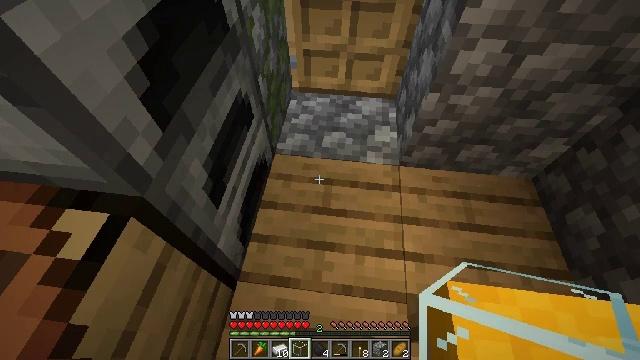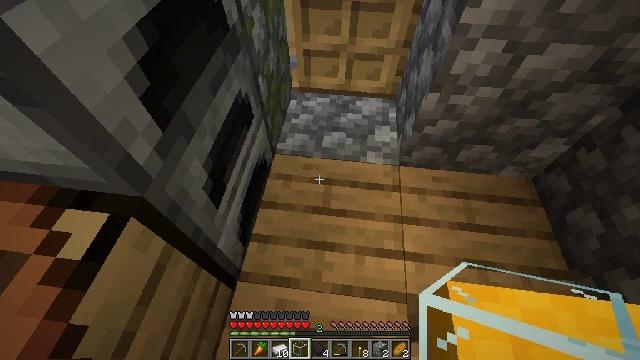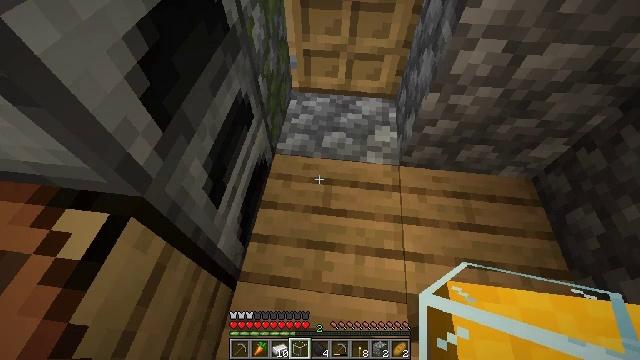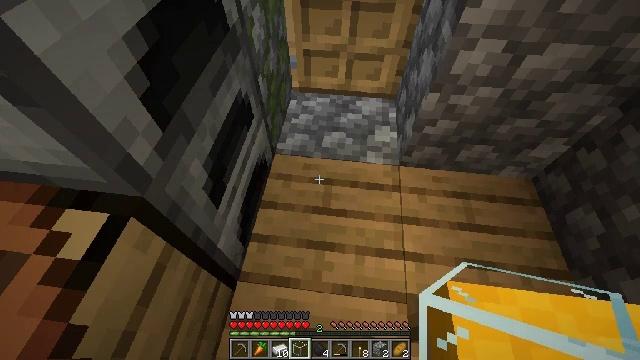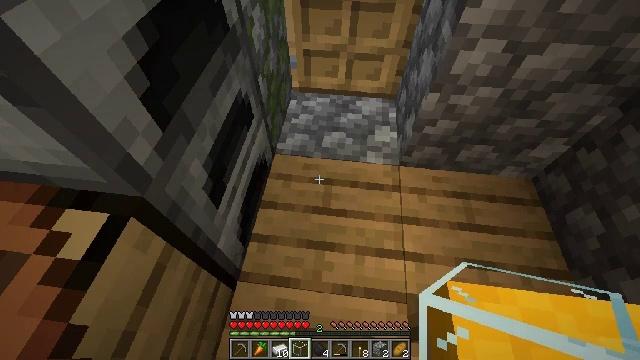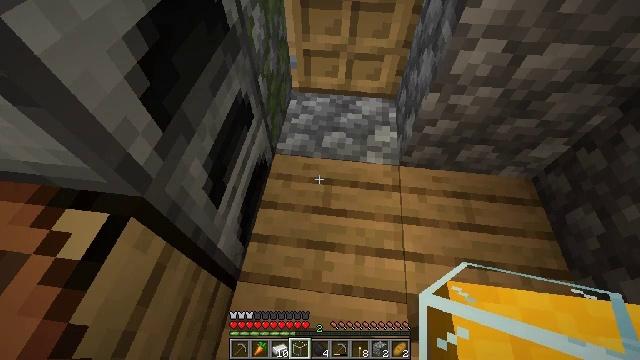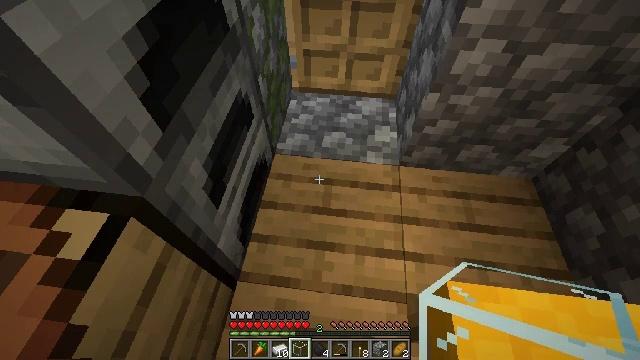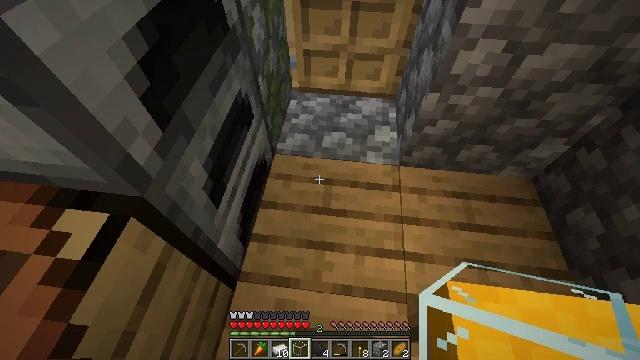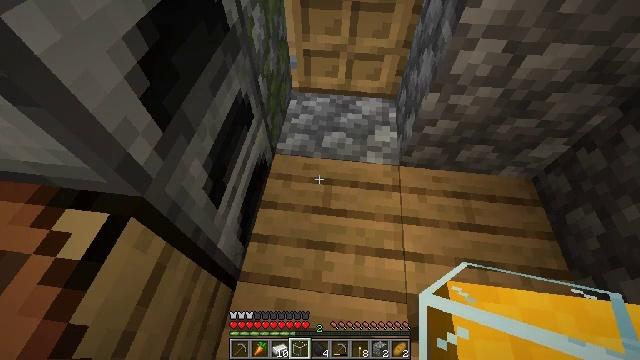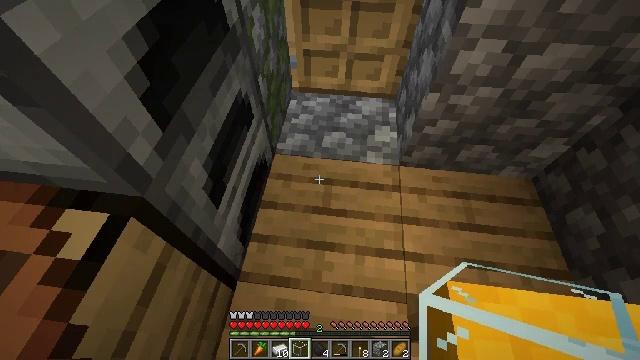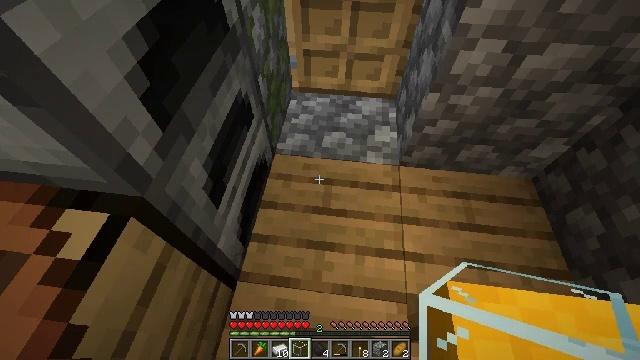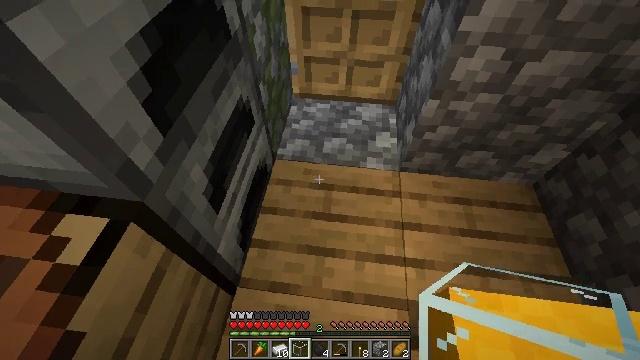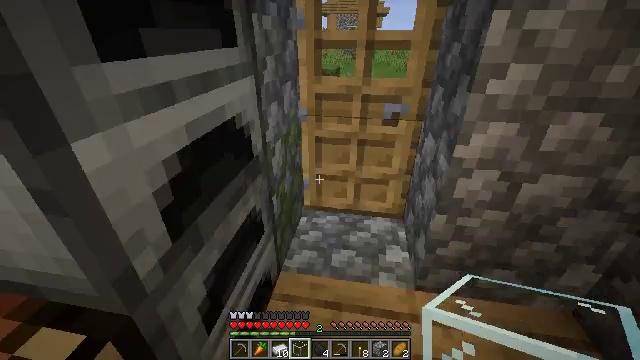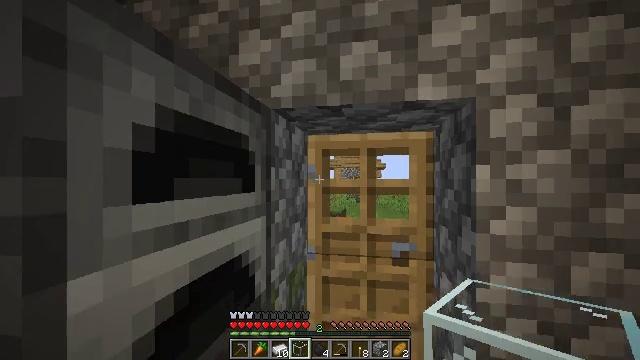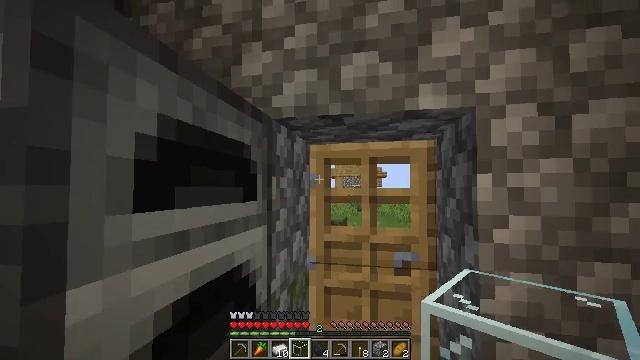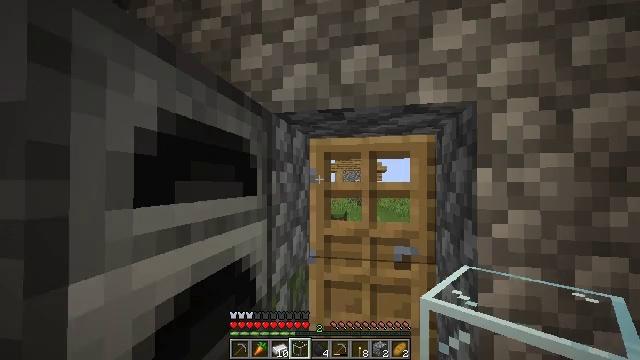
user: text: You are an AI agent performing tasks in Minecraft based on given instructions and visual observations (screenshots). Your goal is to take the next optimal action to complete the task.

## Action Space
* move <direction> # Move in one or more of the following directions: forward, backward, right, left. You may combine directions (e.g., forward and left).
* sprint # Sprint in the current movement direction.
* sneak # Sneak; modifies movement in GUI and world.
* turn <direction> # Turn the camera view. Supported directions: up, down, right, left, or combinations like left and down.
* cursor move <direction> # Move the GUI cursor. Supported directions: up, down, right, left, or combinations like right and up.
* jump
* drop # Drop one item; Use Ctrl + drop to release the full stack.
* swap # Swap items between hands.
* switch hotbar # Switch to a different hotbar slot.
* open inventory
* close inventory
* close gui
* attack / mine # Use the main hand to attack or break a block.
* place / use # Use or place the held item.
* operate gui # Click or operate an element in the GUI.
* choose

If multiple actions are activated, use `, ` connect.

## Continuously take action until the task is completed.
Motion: motion action
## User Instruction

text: Chop down the oak log.
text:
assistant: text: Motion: no_op
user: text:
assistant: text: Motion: no_op
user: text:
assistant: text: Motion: no_op
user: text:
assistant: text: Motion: no_op
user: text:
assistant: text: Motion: no_op
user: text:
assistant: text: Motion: no_op
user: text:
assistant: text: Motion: no_op
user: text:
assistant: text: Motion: no_op
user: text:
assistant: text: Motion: no_op
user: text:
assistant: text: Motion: no_op
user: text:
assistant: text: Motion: turn up
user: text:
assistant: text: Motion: turn left and up
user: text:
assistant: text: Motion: turn left and up
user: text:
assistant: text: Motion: turn up
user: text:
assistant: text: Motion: turn down
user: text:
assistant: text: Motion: no_op
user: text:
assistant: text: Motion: no_op
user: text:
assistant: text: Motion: no_op
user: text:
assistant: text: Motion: turn down
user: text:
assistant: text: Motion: no_op
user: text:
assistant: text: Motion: no_op
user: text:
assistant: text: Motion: no_op
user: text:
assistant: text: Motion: turn down
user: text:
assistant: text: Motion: turn down
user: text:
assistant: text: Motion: no_op
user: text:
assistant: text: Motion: no_op
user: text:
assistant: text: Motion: no_op
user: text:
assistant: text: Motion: no_op
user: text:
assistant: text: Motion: no_op
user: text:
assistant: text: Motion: no_op